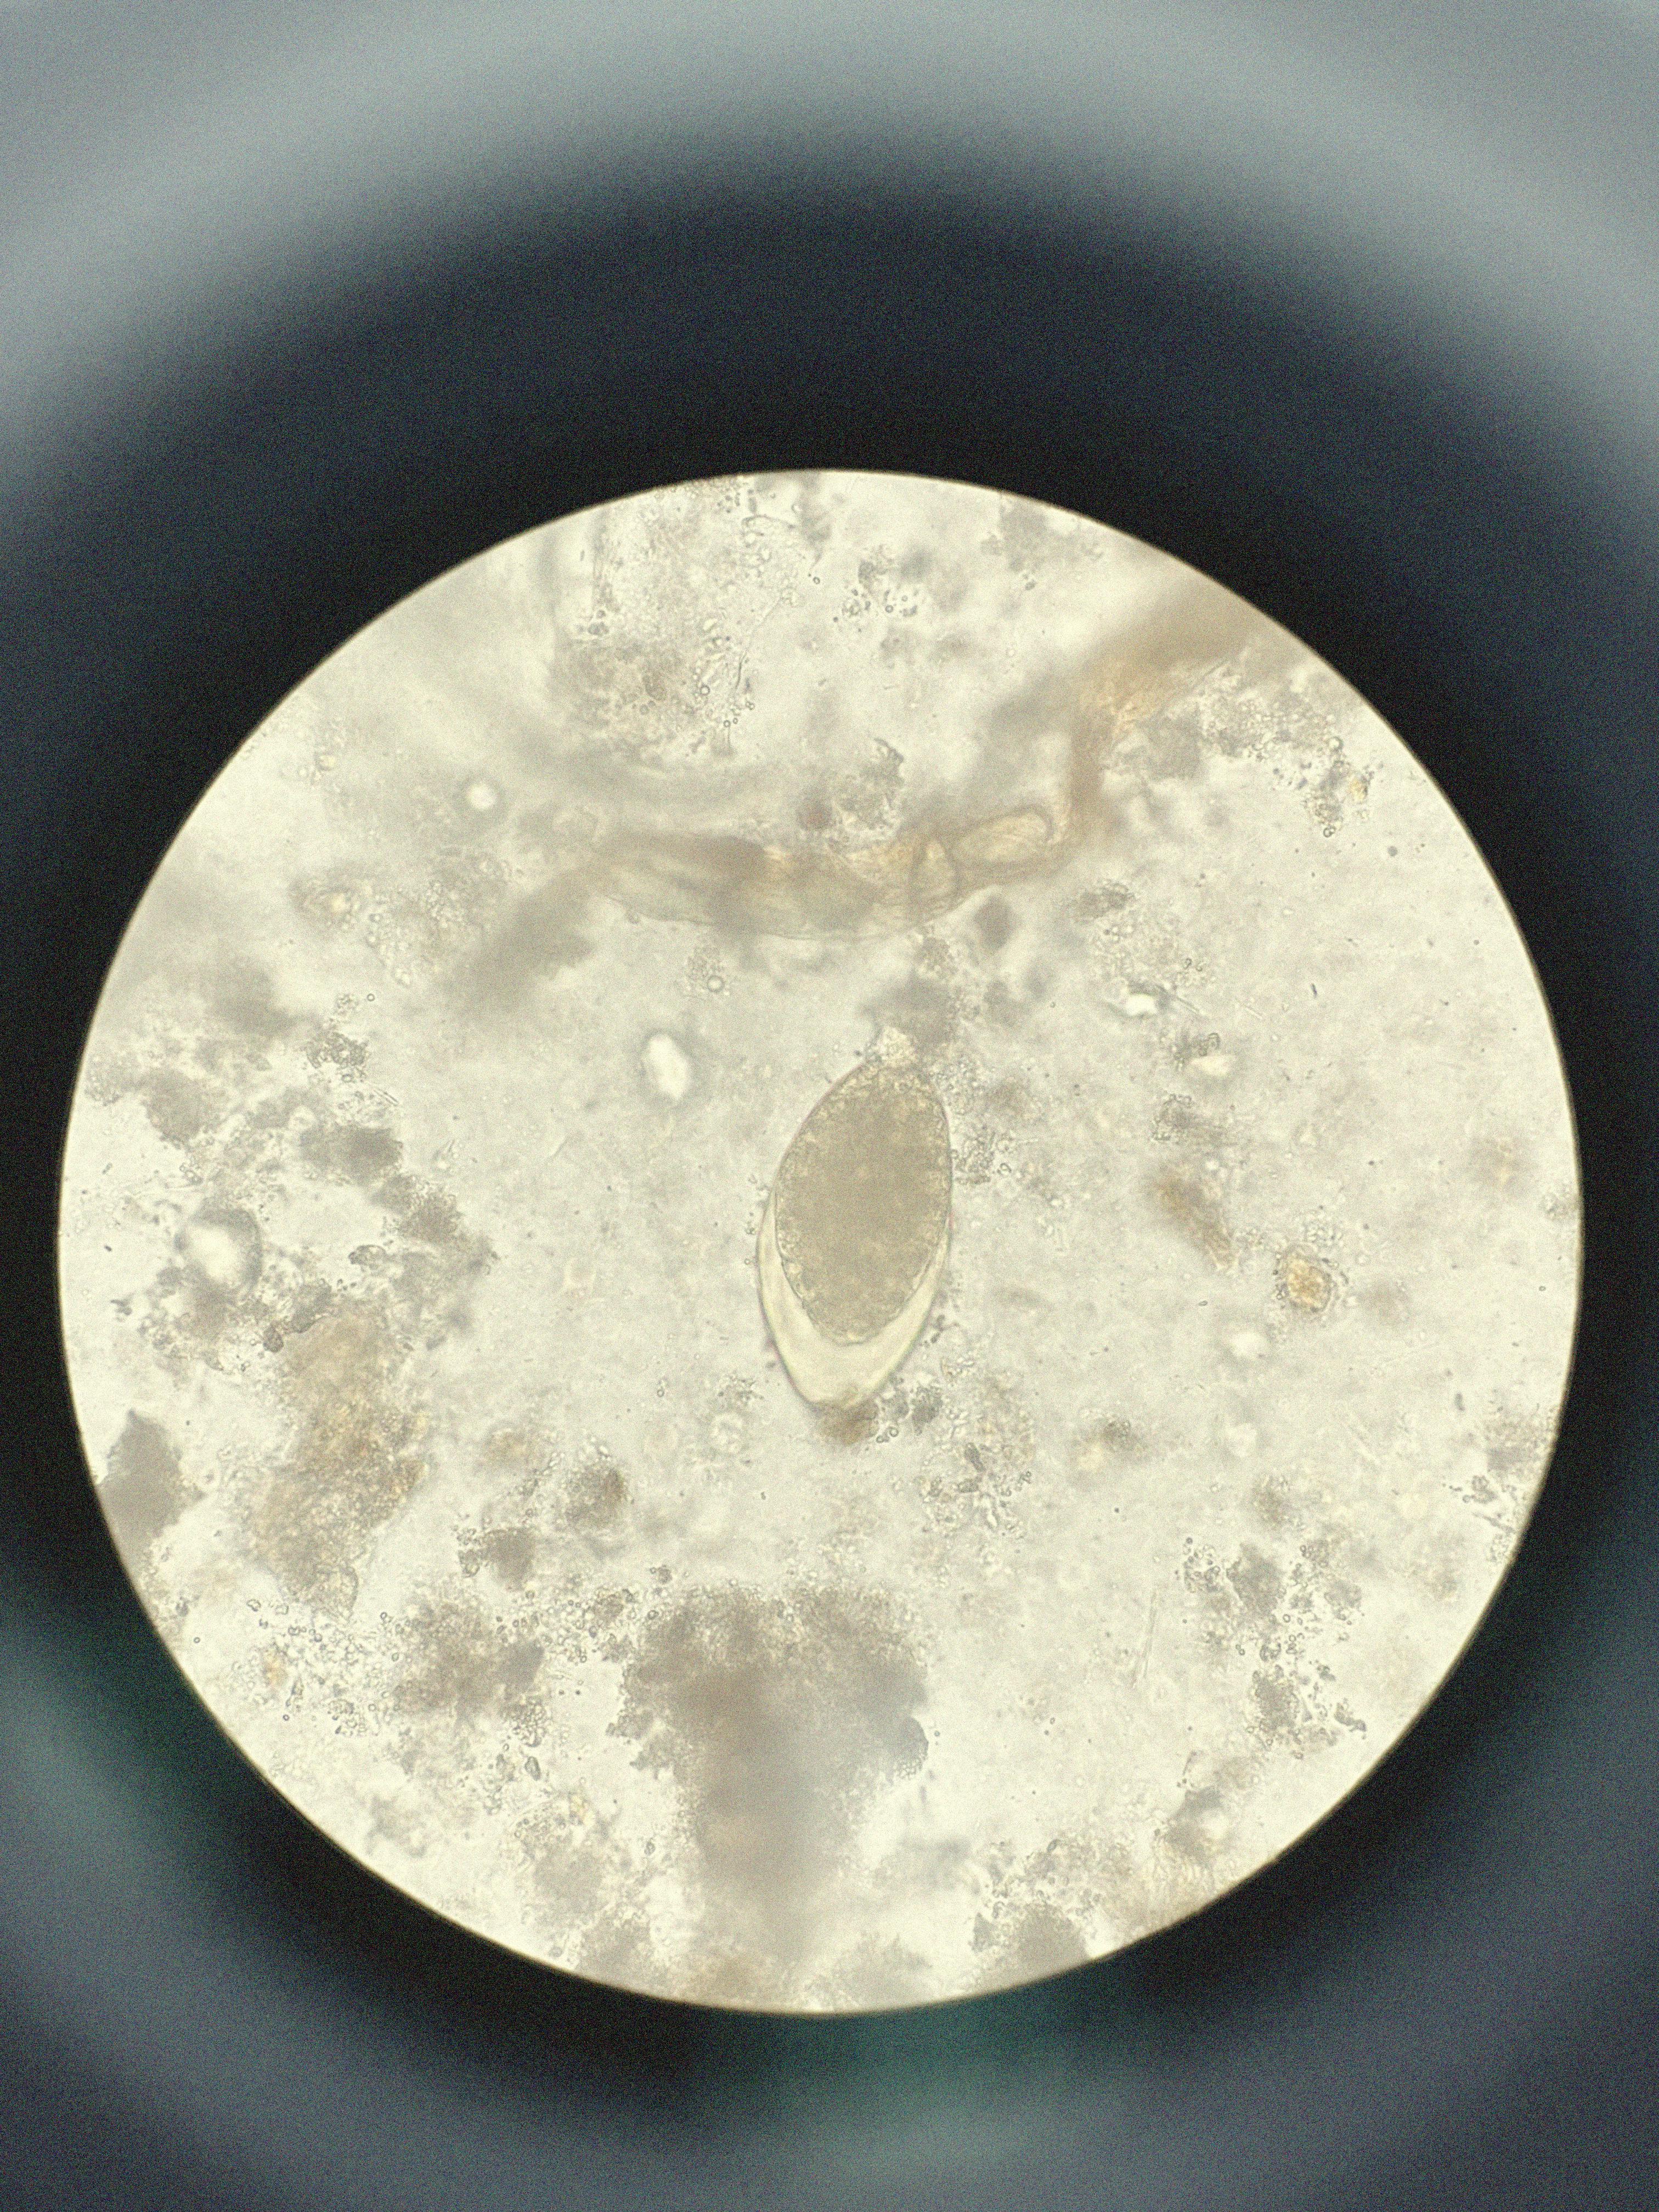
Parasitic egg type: Fasciolopsis buski